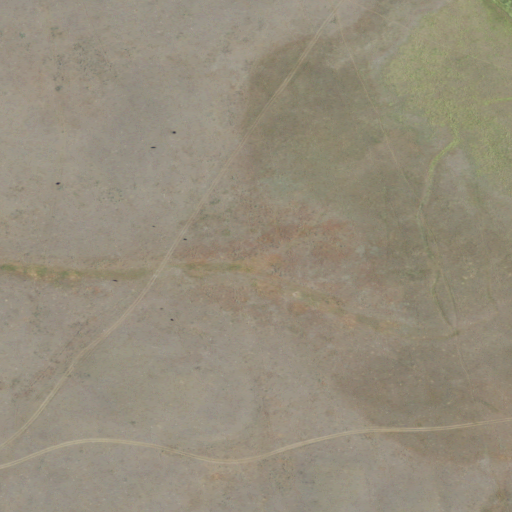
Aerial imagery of valley in Montana named Wild Rose Coulee containing grassland and herbaceous wetlands